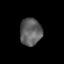
Tissue: lung
Cell type: Epithelial cells
Senescence score: 0.2086
Nuclear area (px): 580
Mean DAPI intensity: 94.738